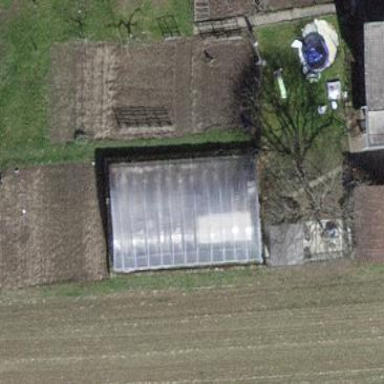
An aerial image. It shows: Greenhouse.